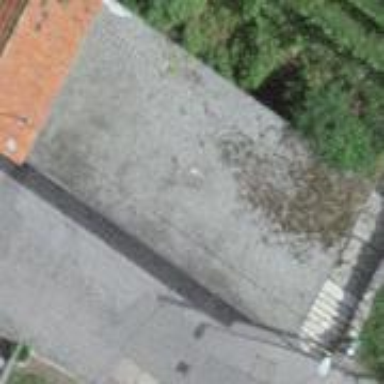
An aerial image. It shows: Group of garages.